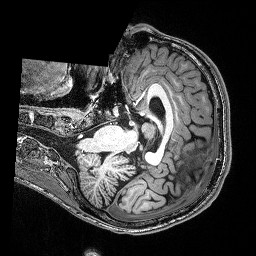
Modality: T1w
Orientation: axial